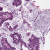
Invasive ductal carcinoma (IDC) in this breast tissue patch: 1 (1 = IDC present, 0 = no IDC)